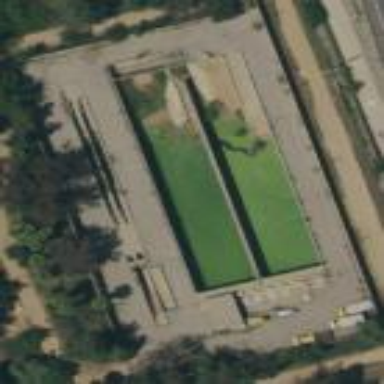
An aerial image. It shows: View of wastewater plant.